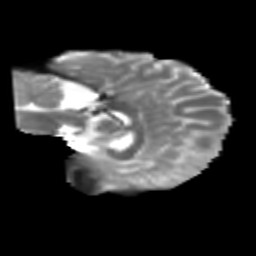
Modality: T2w
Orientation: sagittal
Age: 25
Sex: female
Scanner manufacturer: siemens
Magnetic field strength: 3 T
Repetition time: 1.8 s
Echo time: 0.07 s